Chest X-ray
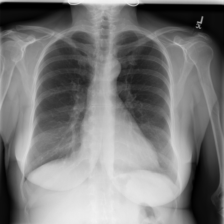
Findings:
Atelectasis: negative
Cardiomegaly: negative
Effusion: negative
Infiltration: negative
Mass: negative
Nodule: negative
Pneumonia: negative
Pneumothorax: negative
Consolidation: negative
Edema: negative
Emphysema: negative
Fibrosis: negative
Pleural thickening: negative
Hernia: negative